Field crop: tomato
Growth stage: 1
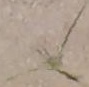
Species: cyperus